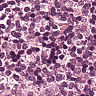
Metastatic tissue present: no